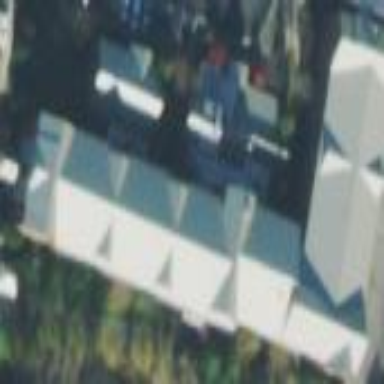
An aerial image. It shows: Hotel building.